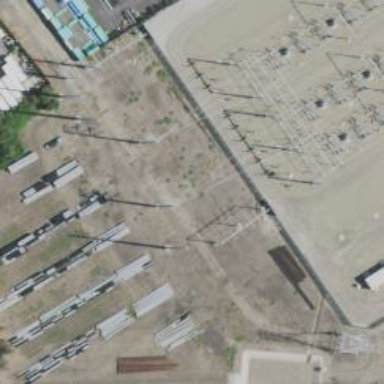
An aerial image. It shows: Power tower.